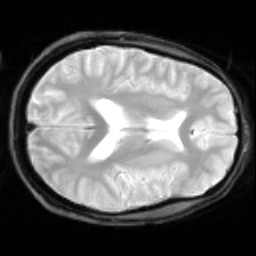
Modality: inplaneT2
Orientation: axial
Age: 24
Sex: male